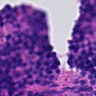
Metastatic tissue present: no